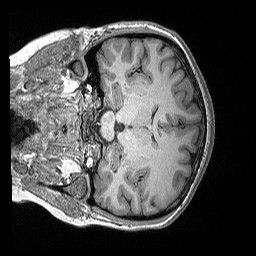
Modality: T1w
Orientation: coronal
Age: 24
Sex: female